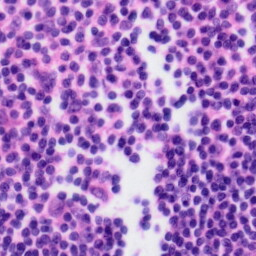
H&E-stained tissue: Tonsil